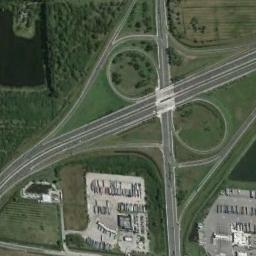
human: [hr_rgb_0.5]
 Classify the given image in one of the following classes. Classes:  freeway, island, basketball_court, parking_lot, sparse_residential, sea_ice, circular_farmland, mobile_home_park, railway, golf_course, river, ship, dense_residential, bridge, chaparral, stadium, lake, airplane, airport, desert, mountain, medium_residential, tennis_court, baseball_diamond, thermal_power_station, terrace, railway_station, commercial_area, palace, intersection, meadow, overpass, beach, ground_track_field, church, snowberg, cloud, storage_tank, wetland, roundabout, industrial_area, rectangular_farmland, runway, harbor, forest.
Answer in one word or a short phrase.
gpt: overpass